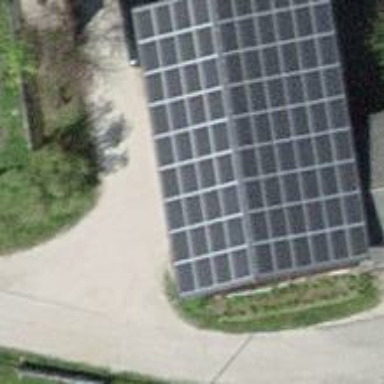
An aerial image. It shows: Solar power generator using photovoltaic method with solar photovoltaic panel types.